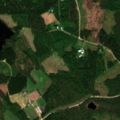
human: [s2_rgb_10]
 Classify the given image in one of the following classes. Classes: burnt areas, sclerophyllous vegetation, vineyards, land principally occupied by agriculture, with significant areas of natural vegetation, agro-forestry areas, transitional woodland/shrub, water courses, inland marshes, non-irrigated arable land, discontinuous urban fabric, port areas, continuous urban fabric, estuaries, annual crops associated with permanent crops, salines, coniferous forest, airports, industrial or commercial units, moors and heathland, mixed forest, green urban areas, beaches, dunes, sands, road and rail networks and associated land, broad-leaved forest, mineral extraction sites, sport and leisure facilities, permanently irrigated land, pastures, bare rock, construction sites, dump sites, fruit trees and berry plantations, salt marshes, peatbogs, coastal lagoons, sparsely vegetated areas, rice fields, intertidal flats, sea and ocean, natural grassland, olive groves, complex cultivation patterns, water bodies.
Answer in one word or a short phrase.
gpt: coniferous forest, mixed forest, transitional woodland/shrub, water bodies